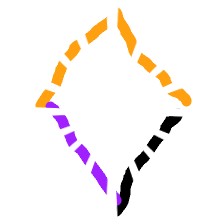
Shape: rhombus